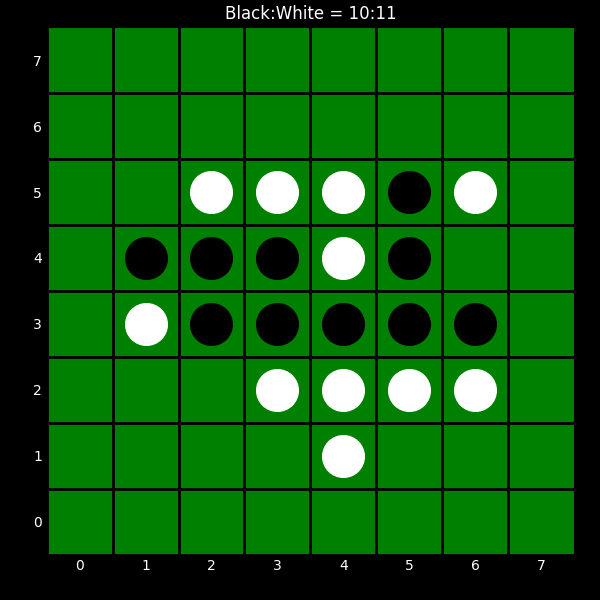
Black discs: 10
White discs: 11